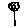
Label: flower